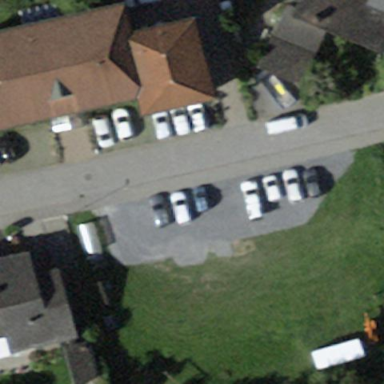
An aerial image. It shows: Unpaved parking area.